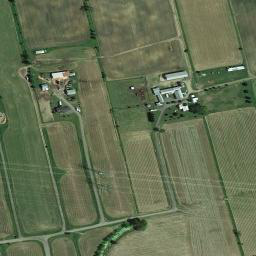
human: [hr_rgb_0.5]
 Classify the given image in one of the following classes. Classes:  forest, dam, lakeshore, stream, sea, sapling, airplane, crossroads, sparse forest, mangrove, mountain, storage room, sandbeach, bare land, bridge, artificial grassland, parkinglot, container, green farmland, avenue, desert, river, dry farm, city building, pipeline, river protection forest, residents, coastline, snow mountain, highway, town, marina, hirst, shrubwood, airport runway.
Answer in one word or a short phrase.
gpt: green farmland